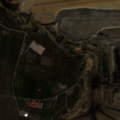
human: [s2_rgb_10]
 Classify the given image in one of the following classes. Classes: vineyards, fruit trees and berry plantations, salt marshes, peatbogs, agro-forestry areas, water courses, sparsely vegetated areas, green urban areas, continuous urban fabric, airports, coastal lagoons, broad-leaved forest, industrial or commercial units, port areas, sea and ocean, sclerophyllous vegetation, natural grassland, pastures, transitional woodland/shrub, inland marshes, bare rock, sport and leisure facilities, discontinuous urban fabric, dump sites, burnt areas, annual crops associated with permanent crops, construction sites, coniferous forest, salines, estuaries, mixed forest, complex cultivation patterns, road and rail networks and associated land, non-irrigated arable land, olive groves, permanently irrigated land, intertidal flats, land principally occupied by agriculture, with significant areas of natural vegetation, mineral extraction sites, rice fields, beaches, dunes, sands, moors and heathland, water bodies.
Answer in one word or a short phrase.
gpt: mineral extraction sites, non-irrigated arable land